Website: apple
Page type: cart
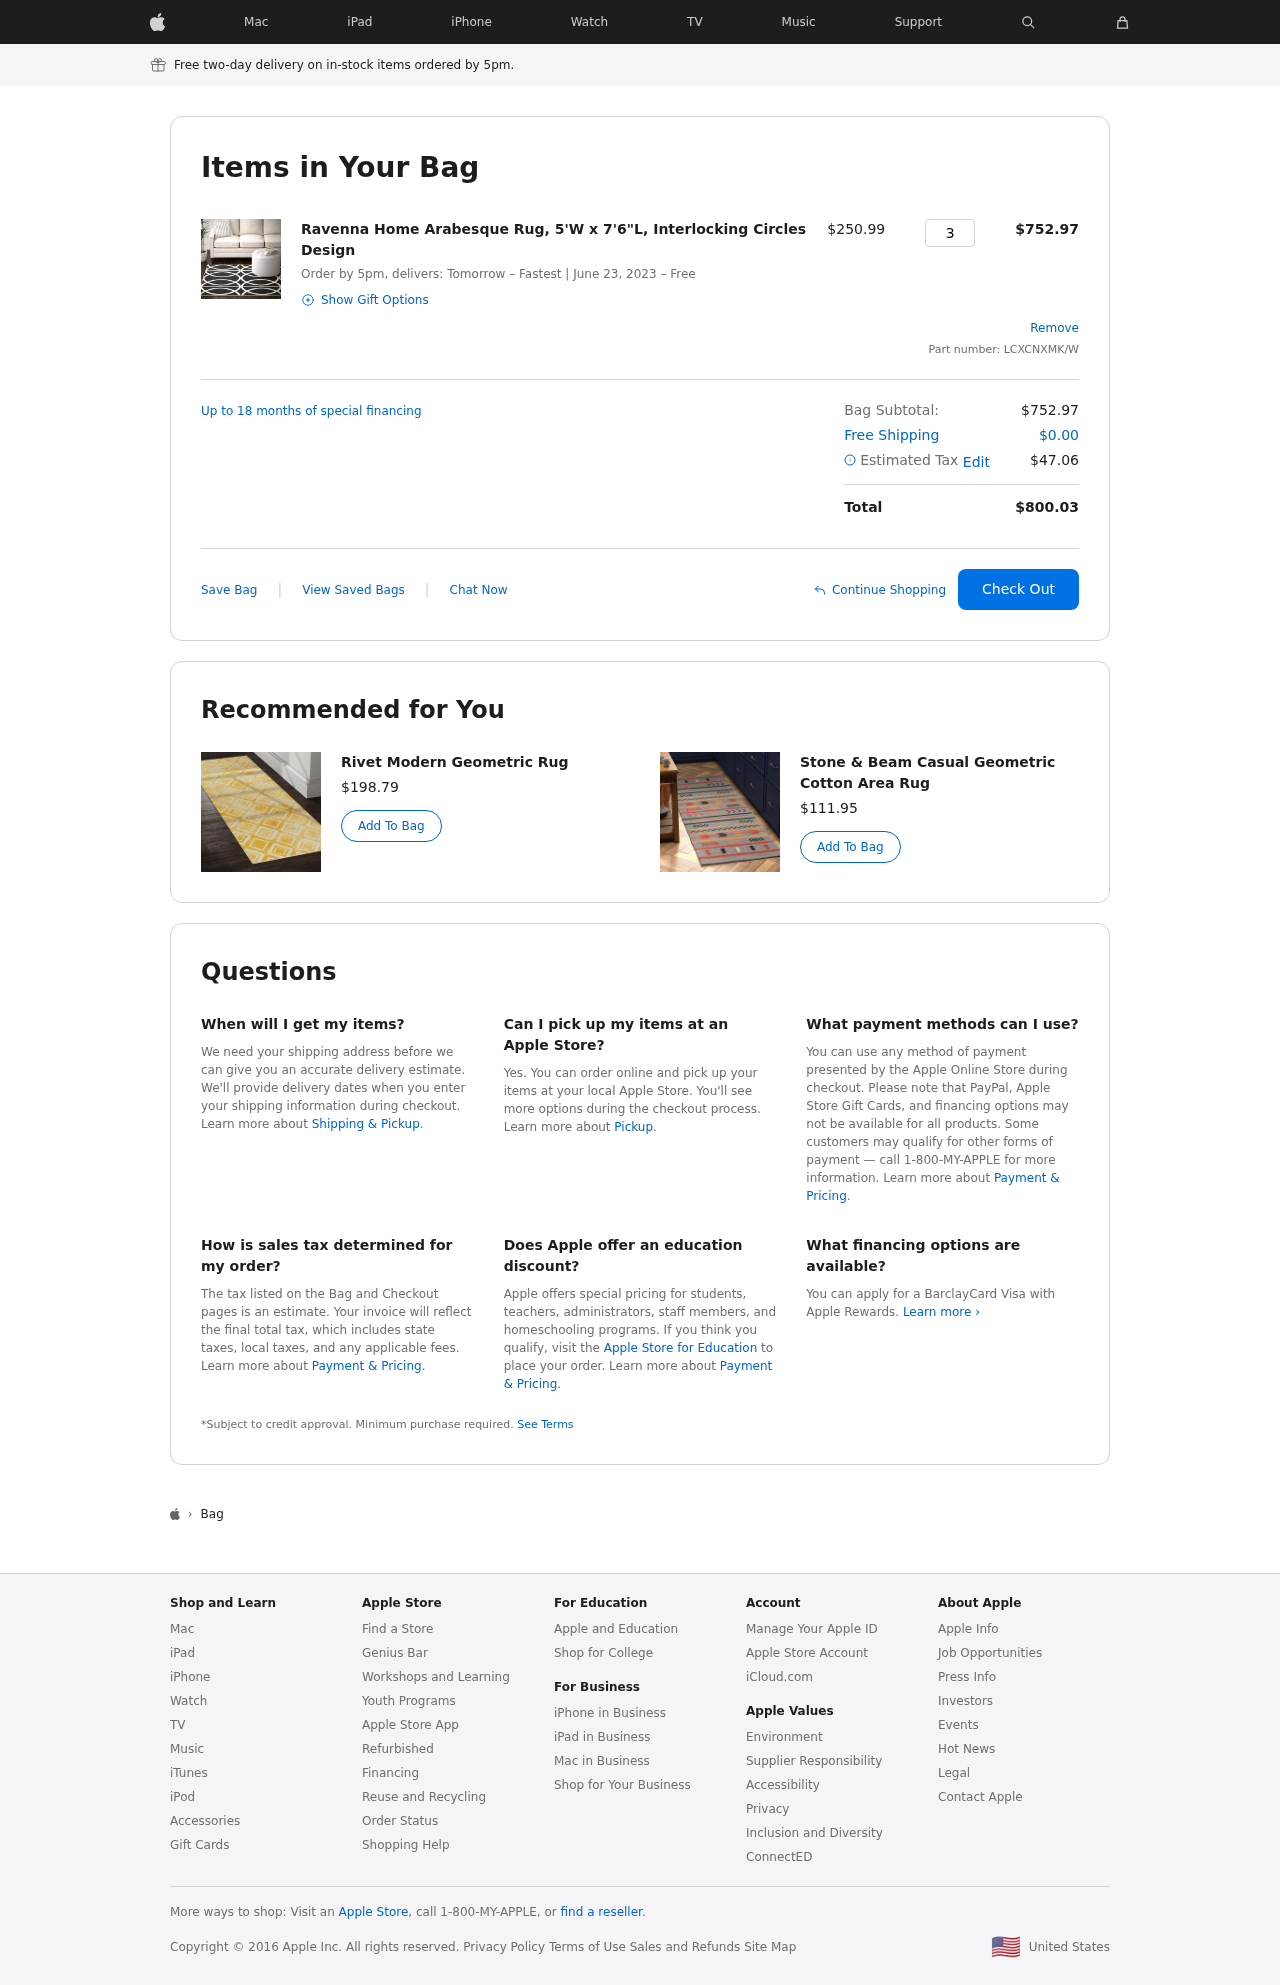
Product elements: key: PRODUCT1_NAME
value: Ravenna Home Arabesque Rug, 5'W x 7'6"L, Interlocking Circles Design
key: PRODUCT1_PRICE
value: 250.99
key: PRODUCT1_QUANTITY
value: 3
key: PRODUCT2_NAME
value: Rivet Modern Geometric Rug
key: PRODUCT2_PRICE
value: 198.79
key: PRODUCT3_NAME
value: Stone & Beam Casual Geometric Cotton Area Rug
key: PRODUCT3_PRICE
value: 111.95
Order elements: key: ORDER_DELIVERY_DATE
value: June 23, 2023
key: ORDER_SUBTOTAL
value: $752.97
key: ORDER_ID
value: LCXCNXMK/W
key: ORDER_SHIPPING_COST
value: $0.00
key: ORDER_TAX
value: $47.06
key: ORDER_TOTAL
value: $800.03